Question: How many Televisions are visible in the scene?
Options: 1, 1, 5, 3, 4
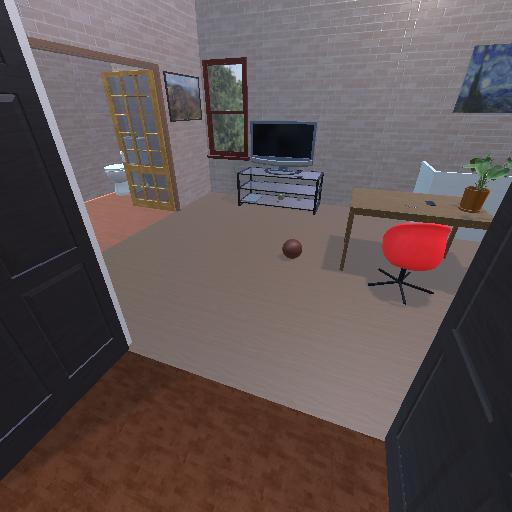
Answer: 1